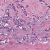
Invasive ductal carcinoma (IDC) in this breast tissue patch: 1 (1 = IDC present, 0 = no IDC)